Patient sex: M
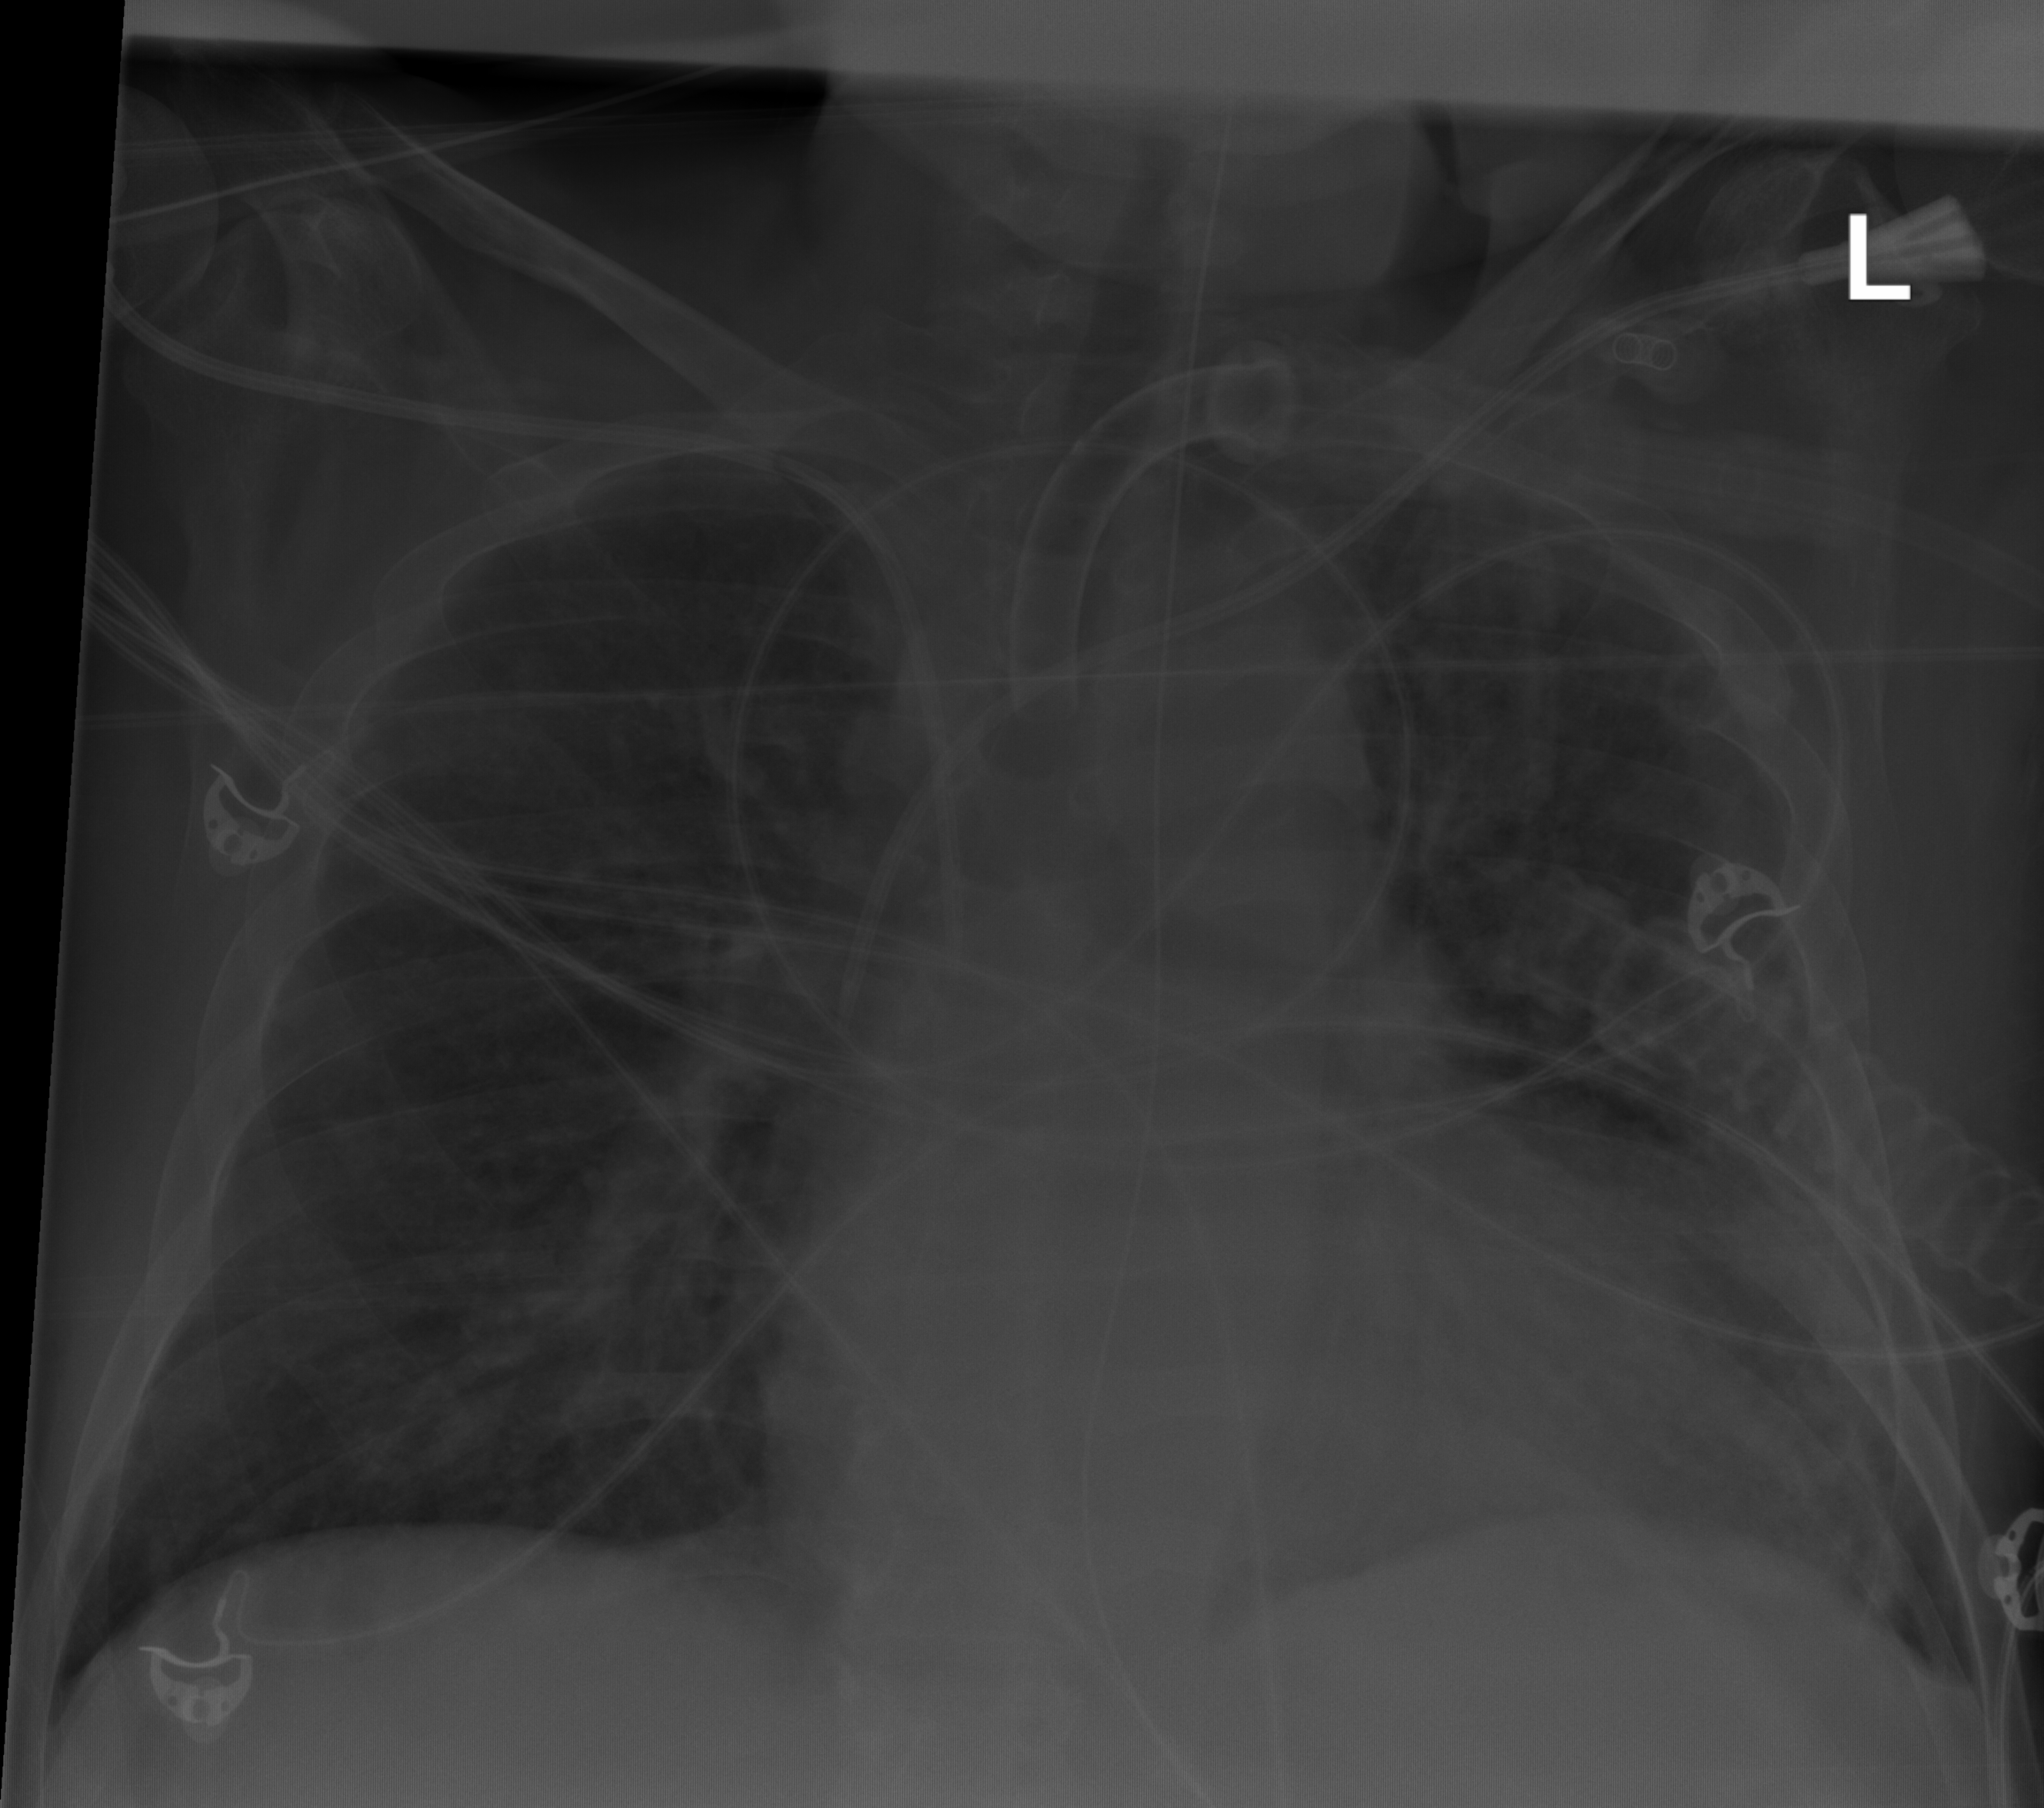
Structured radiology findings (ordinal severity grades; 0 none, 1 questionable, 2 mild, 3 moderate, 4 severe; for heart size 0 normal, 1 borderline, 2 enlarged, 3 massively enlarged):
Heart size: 2
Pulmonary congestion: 1
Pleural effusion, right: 0
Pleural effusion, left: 1
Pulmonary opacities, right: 1
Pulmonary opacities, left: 1
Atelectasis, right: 1
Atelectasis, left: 1